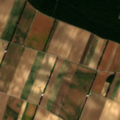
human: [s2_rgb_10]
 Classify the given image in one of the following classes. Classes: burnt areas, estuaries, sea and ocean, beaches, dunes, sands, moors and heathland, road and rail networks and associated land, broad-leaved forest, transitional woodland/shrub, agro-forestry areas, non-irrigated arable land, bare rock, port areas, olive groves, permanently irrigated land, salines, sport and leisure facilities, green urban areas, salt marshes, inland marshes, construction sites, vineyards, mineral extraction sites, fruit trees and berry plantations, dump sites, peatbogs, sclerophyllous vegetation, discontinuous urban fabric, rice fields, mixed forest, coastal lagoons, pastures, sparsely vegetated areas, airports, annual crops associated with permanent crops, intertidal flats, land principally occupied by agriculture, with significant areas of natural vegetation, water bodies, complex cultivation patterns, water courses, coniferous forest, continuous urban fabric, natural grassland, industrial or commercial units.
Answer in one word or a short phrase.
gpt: non-irrigated arable land, broad-leaved forest